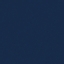
Label: SeaLake